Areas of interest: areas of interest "Shenyang University of Technology Library"
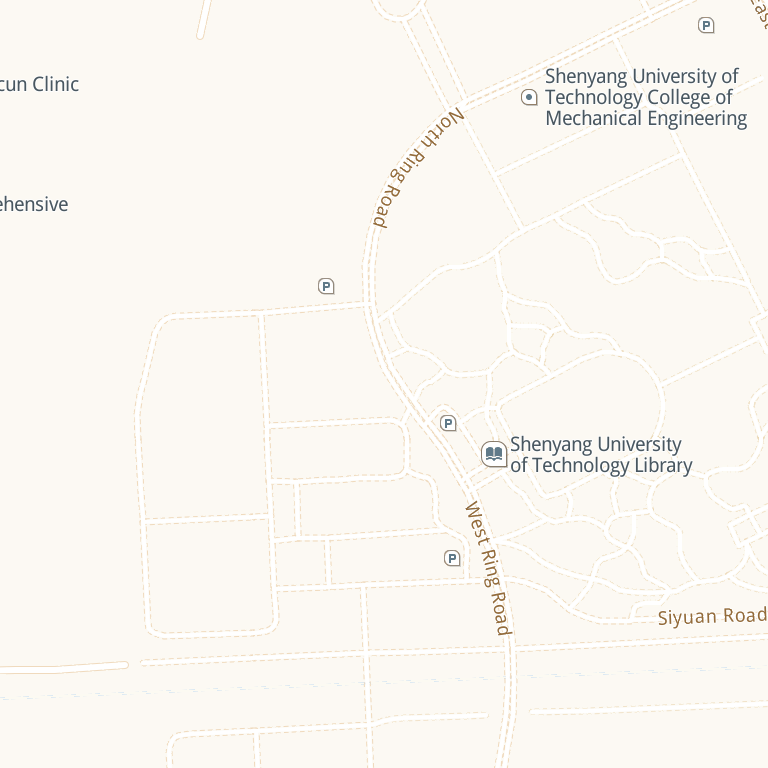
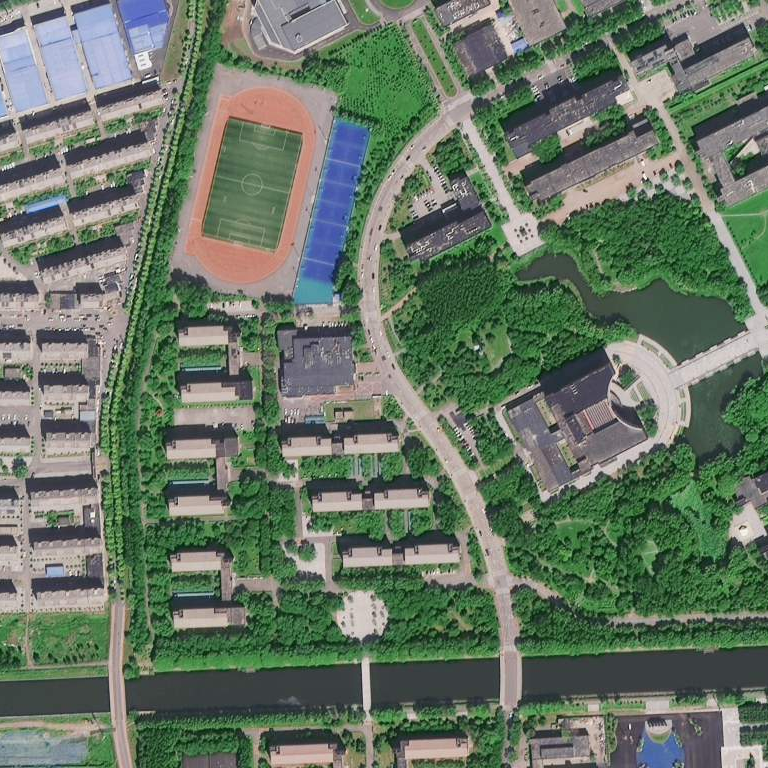